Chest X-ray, PA view. Patient: 27 years old, sex F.
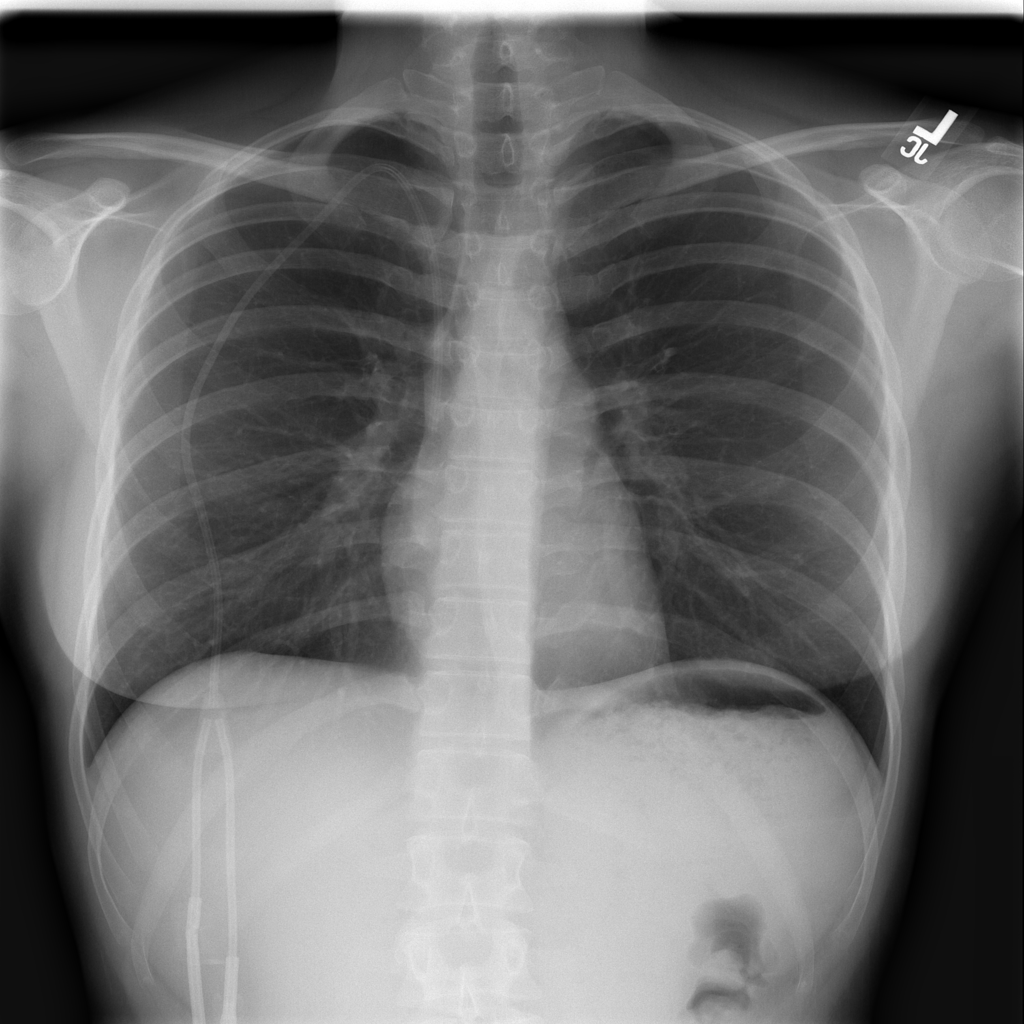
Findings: No Finding